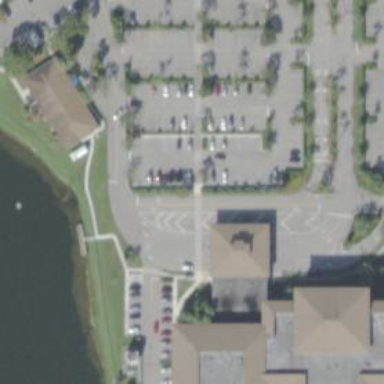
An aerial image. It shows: Parking space is available.